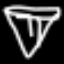
Label: diamond